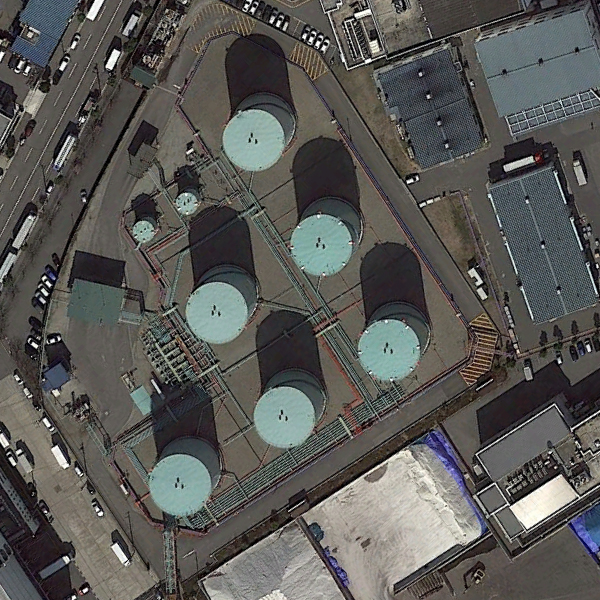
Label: StorageTanks